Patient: sex F, age 60
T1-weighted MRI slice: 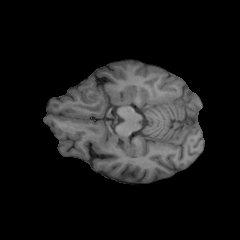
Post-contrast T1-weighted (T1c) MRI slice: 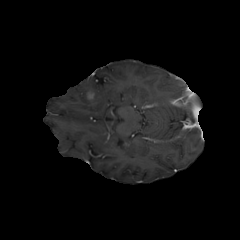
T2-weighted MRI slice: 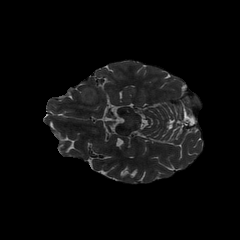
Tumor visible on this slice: yes
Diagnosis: Glioblastoma, IDH-wildtype
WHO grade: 4